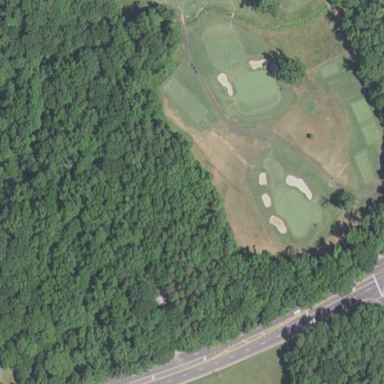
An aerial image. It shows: Rough area in golf course.